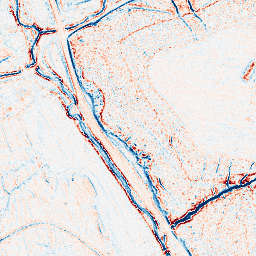
Category: edge_preserving
Decomposition family: anisotropic_diffusion
Decomposition parameters: iterations: 5
kappa: 50
gamma: 0.2
Upsampling method: quintic
Upsampling parameters: scale: 8
Upsampling scale: 8